Interaction volume radius: 5 \u00c5
Interaction volume height: 40 \u00c5
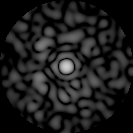
Disorder parameter: 0.8536